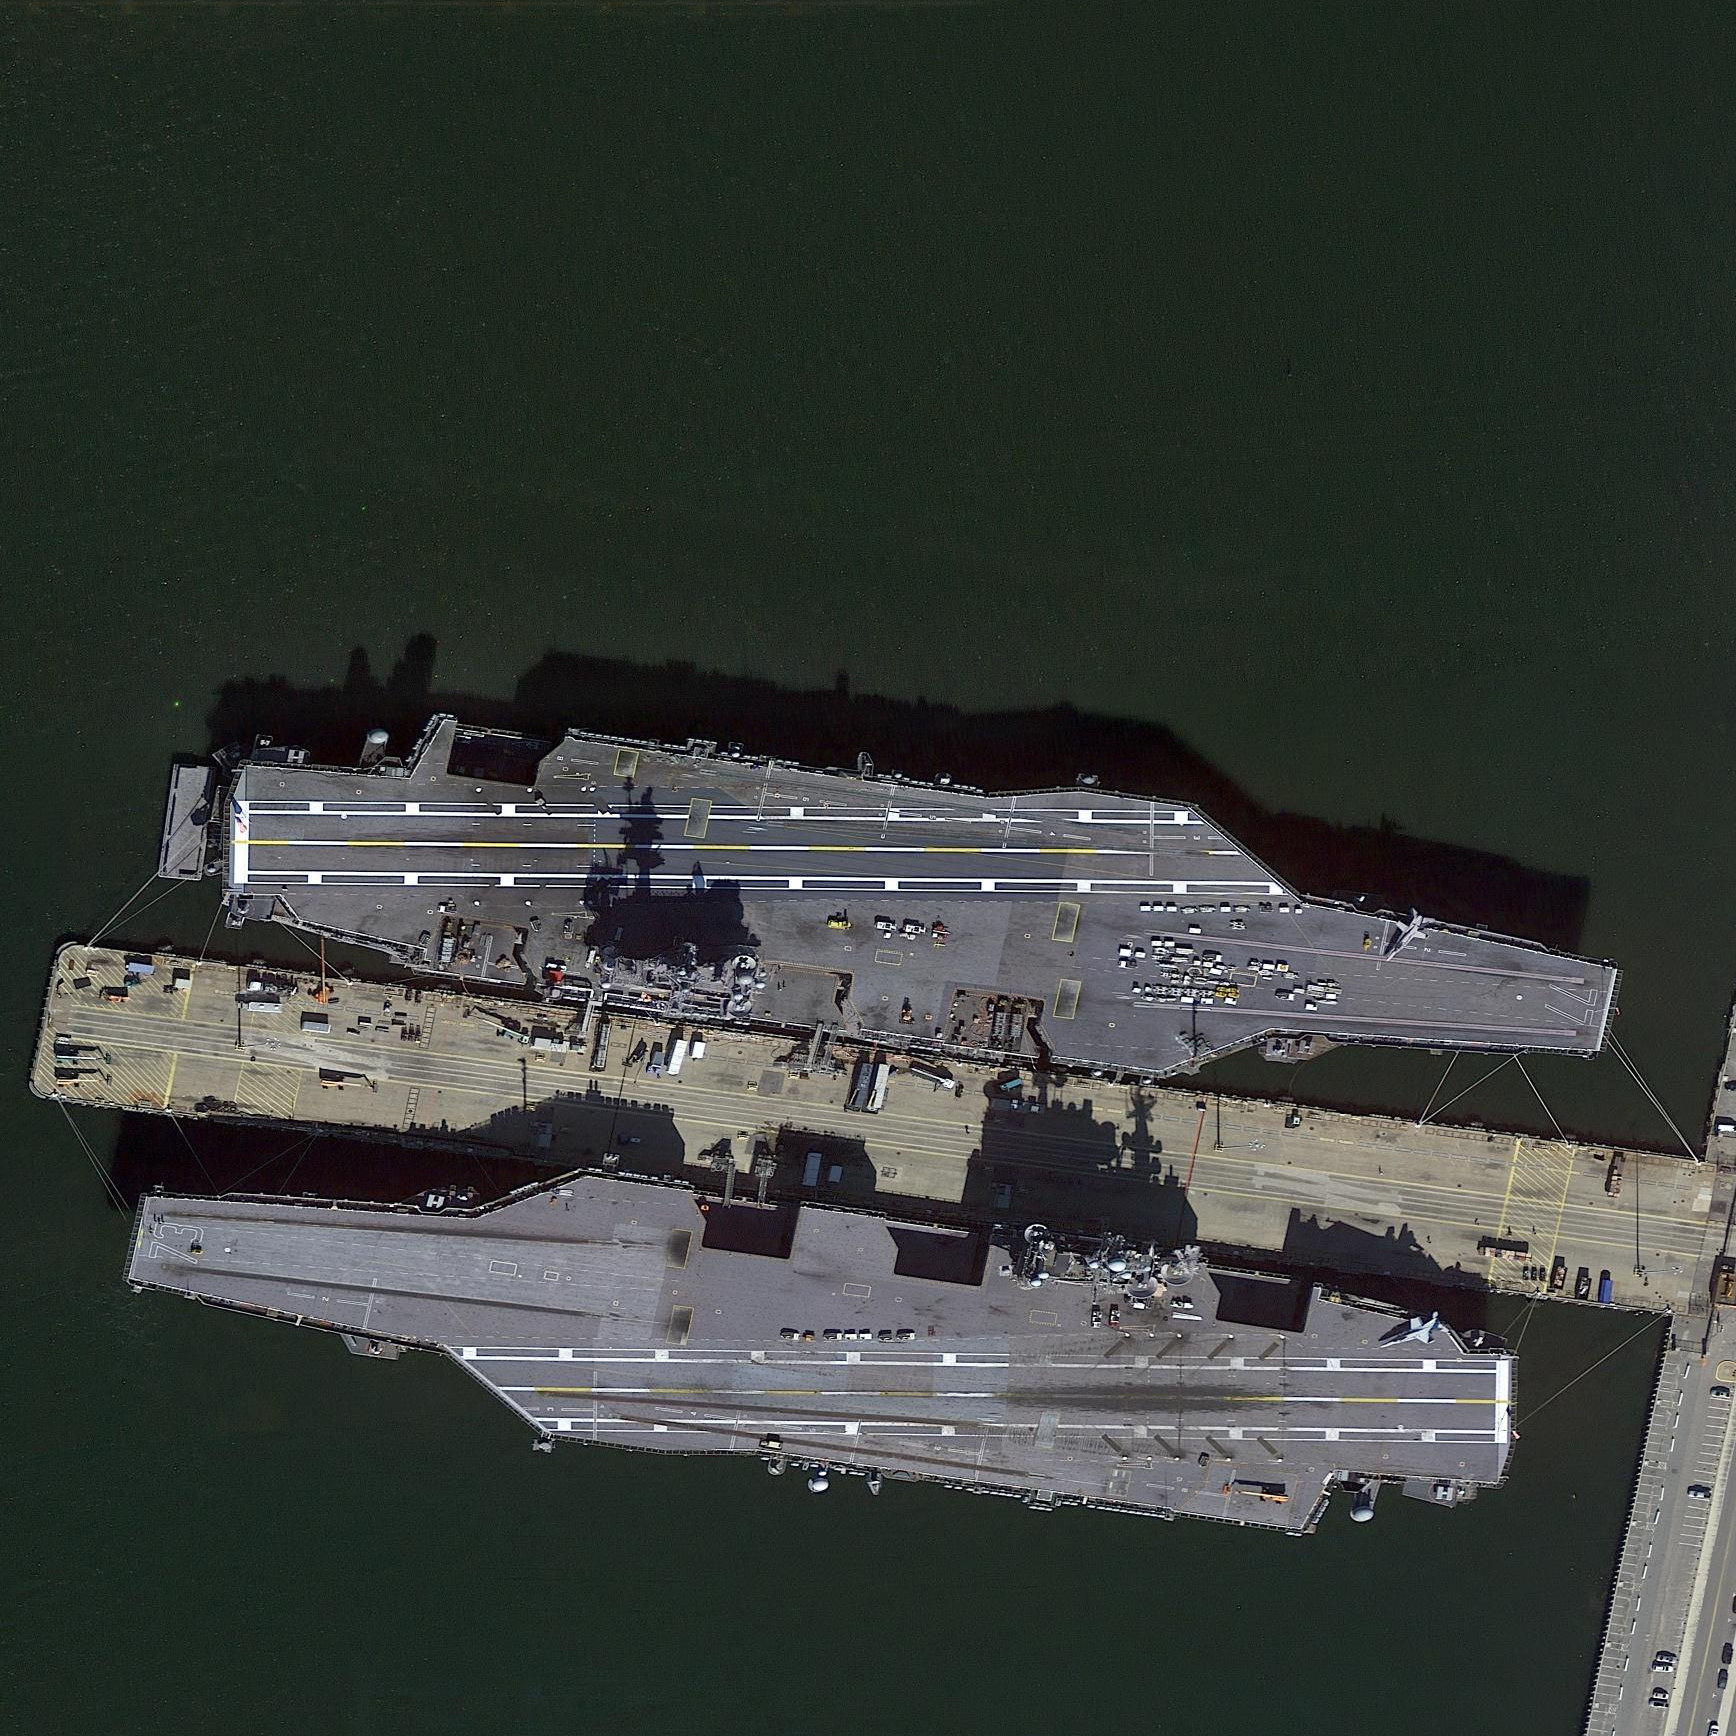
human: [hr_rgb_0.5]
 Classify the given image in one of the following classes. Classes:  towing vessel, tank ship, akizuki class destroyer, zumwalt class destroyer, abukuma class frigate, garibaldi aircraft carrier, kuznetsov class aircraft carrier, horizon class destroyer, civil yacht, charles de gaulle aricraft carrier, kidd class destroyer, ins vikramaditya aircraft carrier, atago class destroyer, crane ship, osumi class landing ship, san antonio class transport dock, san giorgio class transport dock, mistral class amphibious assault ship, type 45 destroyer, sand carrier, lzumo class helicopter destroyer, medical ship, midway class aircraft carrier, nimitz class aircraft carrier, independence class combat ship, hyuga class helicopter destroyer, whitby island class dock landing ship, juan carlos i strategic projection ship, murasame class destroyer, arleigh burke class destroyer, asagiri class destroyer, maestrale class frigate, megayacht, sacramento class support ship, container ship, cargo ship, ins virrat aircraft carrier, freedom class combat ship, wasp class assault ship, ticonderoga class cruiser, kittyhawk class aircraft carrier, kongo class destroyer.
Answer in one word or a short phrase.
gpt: Nimitz class aircraft carrier